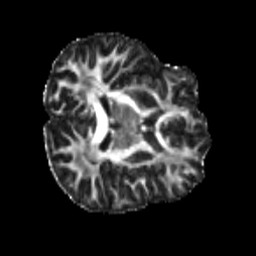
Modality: FA
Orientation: axial
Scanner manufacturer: siemens
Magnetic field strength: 3 T
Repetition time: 4 s
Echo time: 0.0594 s